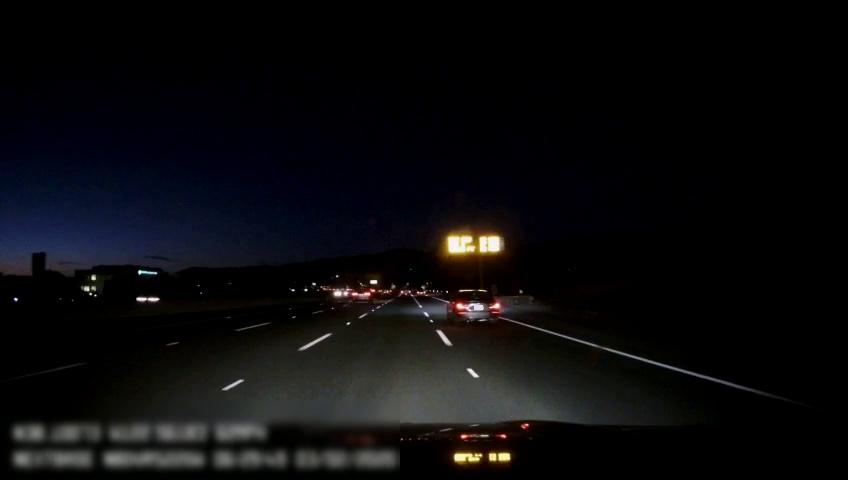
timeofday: Night
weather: Other
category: Drivable Space
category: Vehicles | Car
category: Vehicles | SUV
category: Lanes | Current Lane
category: Lanes | Alternate Lane
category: Lanes | Alternate Lane
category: Lanes | Alternate Lane